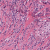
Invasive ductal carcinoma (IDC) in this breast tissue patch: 1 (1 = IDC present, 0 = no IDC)